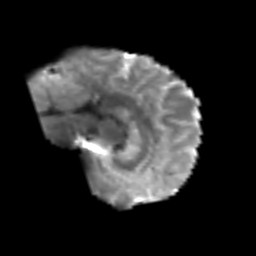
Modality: T2w
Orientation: sagittal
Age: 49
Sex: male
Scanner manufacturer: siemens
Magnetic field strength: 3 T
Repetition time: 6.1 s
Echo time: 0.101 s